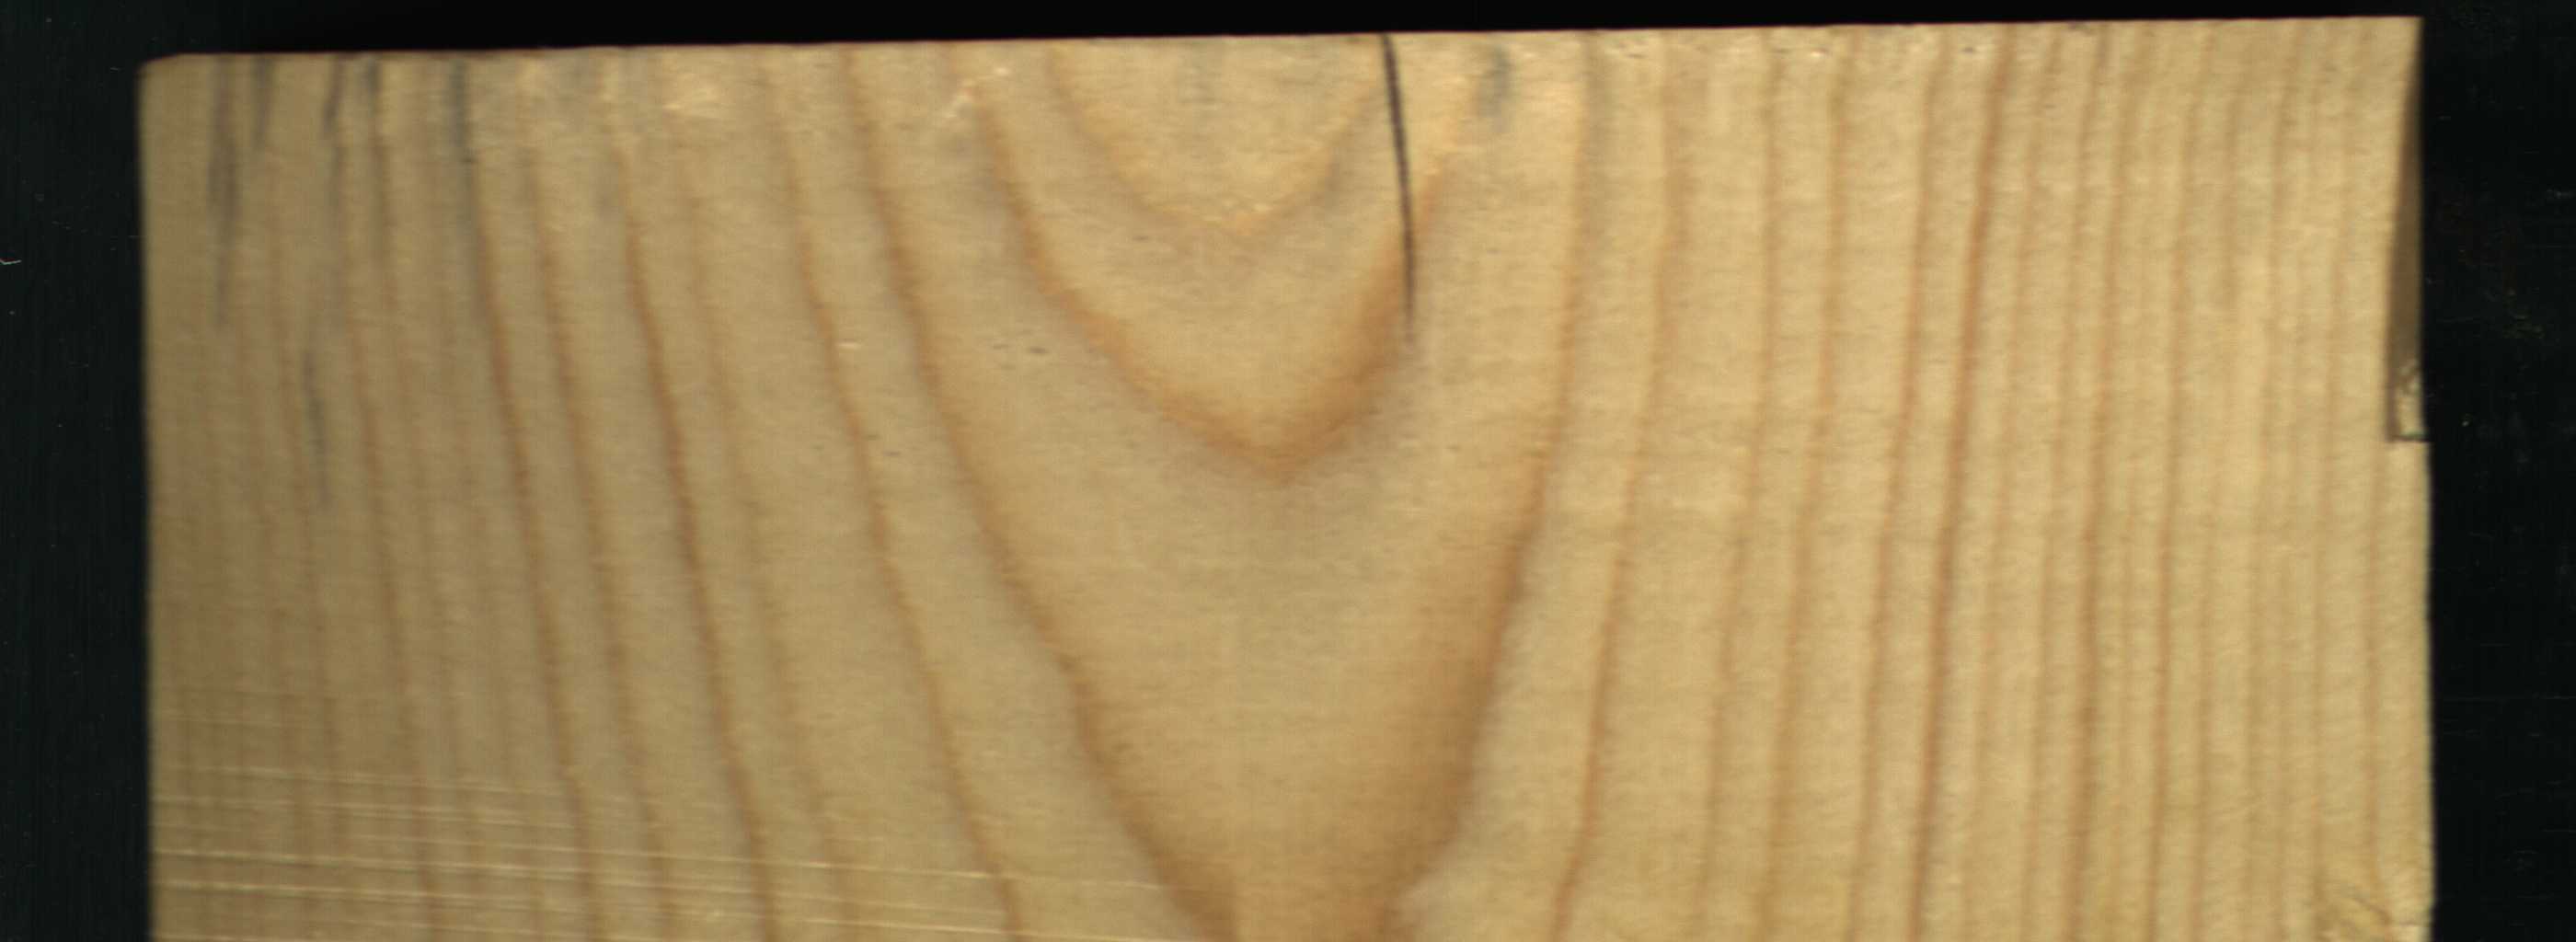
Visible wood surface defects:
Crack